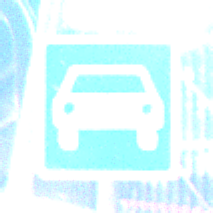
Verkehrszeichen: Kraftfahrstrasse
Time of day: NotSpecified
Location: Indoor (Urban)
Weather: NotSpecified
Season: NotSpecified
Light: Artificial